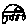
Label: car